Question: So today I tried to run my PHPStorm7 IDE and I got this error :

I get a "Failed to create JVM error"; how can I avoid it?
I found <URL>, but it didn't help me.
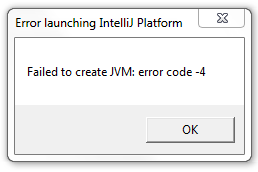
Answer: So i just fixed my problem thanks to @lena :
Edit the file (IDE_HOMEin\Phpstorm.exe.vmoptions) :
'''
-Xms128m
-Xmx2048m
-XX:MaxPermSize=250m
-XX:ReservedCodeCacheSize=64m
-XX:+UseCodeCacheFlushing
-ea
-Dsun.io.useCanonCaches=false
'''
And reduce -Xmx value step by step reducing by 100m every time until it starts.